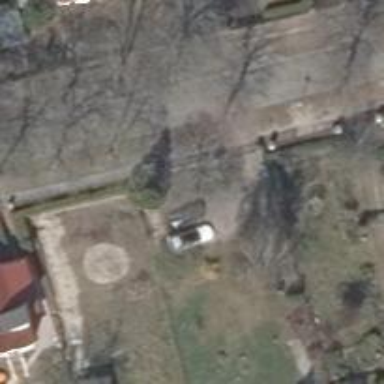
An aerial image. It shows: Dirt driveway providing service access.